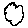
Label: cloud